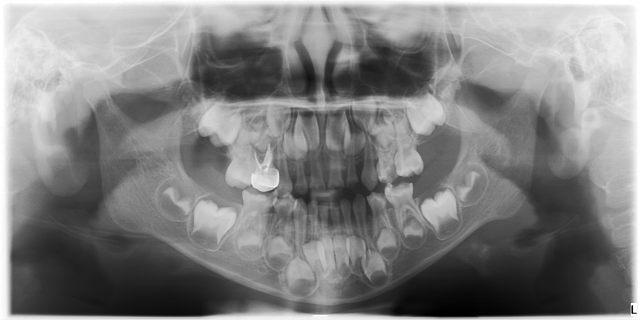
child